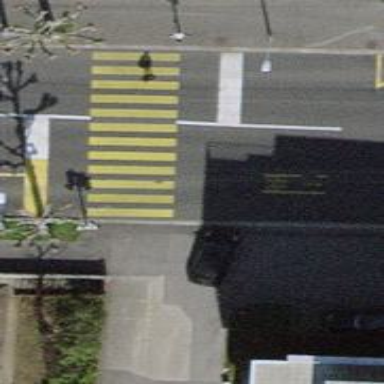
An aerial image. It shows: Road crossing with traffic signals.